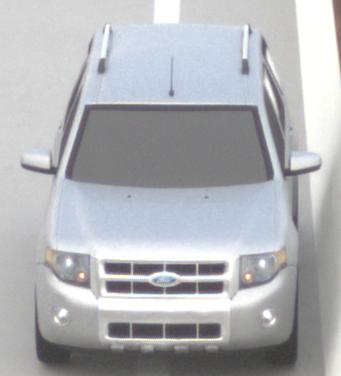
Make: Ford
Model: Escape Hybrid
Detailed model: -
Model produced from: 2004
Model produced until: 2012
Doors: 5
Color: white
Road condition: dry road
Daytime: midday
Contrast: low contrast